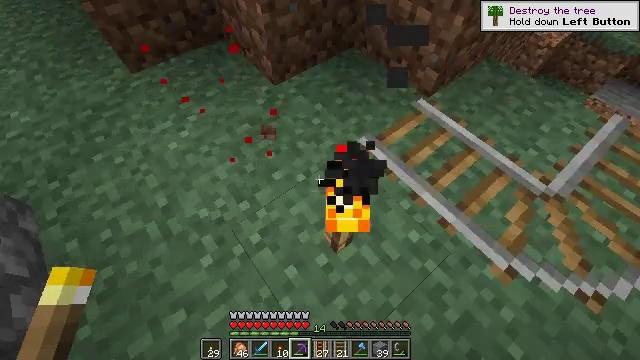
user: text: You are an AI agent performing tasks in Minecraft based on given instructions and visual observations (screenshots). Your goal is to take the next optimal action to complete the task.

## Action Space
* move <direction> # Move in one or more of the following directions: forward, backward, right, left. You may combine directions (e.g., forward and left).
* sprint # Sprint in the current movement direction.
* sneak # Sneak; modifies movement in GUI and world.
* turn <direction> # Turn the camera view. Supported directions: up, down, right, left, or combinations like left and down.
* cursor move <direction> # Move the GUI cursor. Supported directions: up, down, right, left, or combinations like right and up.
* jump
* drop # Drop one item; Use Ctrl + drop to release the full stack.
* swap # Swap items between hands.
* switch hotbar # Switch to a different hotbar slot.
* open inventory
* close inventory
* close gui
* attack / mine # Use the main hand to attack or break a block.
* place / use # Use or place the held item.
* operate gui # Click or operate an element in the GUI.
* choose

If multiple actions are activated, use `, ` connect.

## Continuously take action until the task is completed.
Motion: motion action
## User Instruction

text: Break the redstone torch.
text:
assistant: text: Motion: no_op